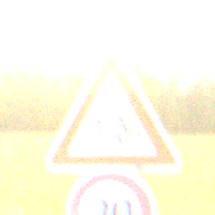
Verkehrszeichen: RadverkehrRechts
Zusatzzeichen unten: Geschwindigkeit20
Umgebung: Outdoor, Nature
Tageszeit: SunriseSunset
Wetter: PartlyCloudy
Licht: Natural
Jahreszeit: NotSpecified
Kontrast: MediumContrast